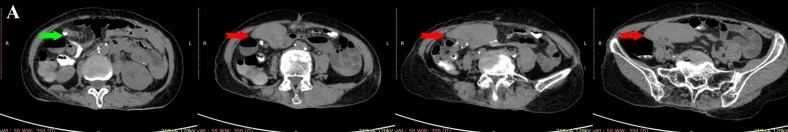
(A): Axial view of the abdominal non-contrasted CT scan showing a suspicious pedicle (green arrow) and an ectopic spleen (red arrow) in the right abdominal and pelvic cavities.
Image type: radiology (ct)